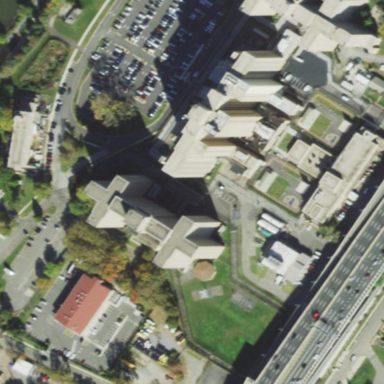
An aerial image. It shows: Healthcare facility identified as hospital.